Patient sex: M
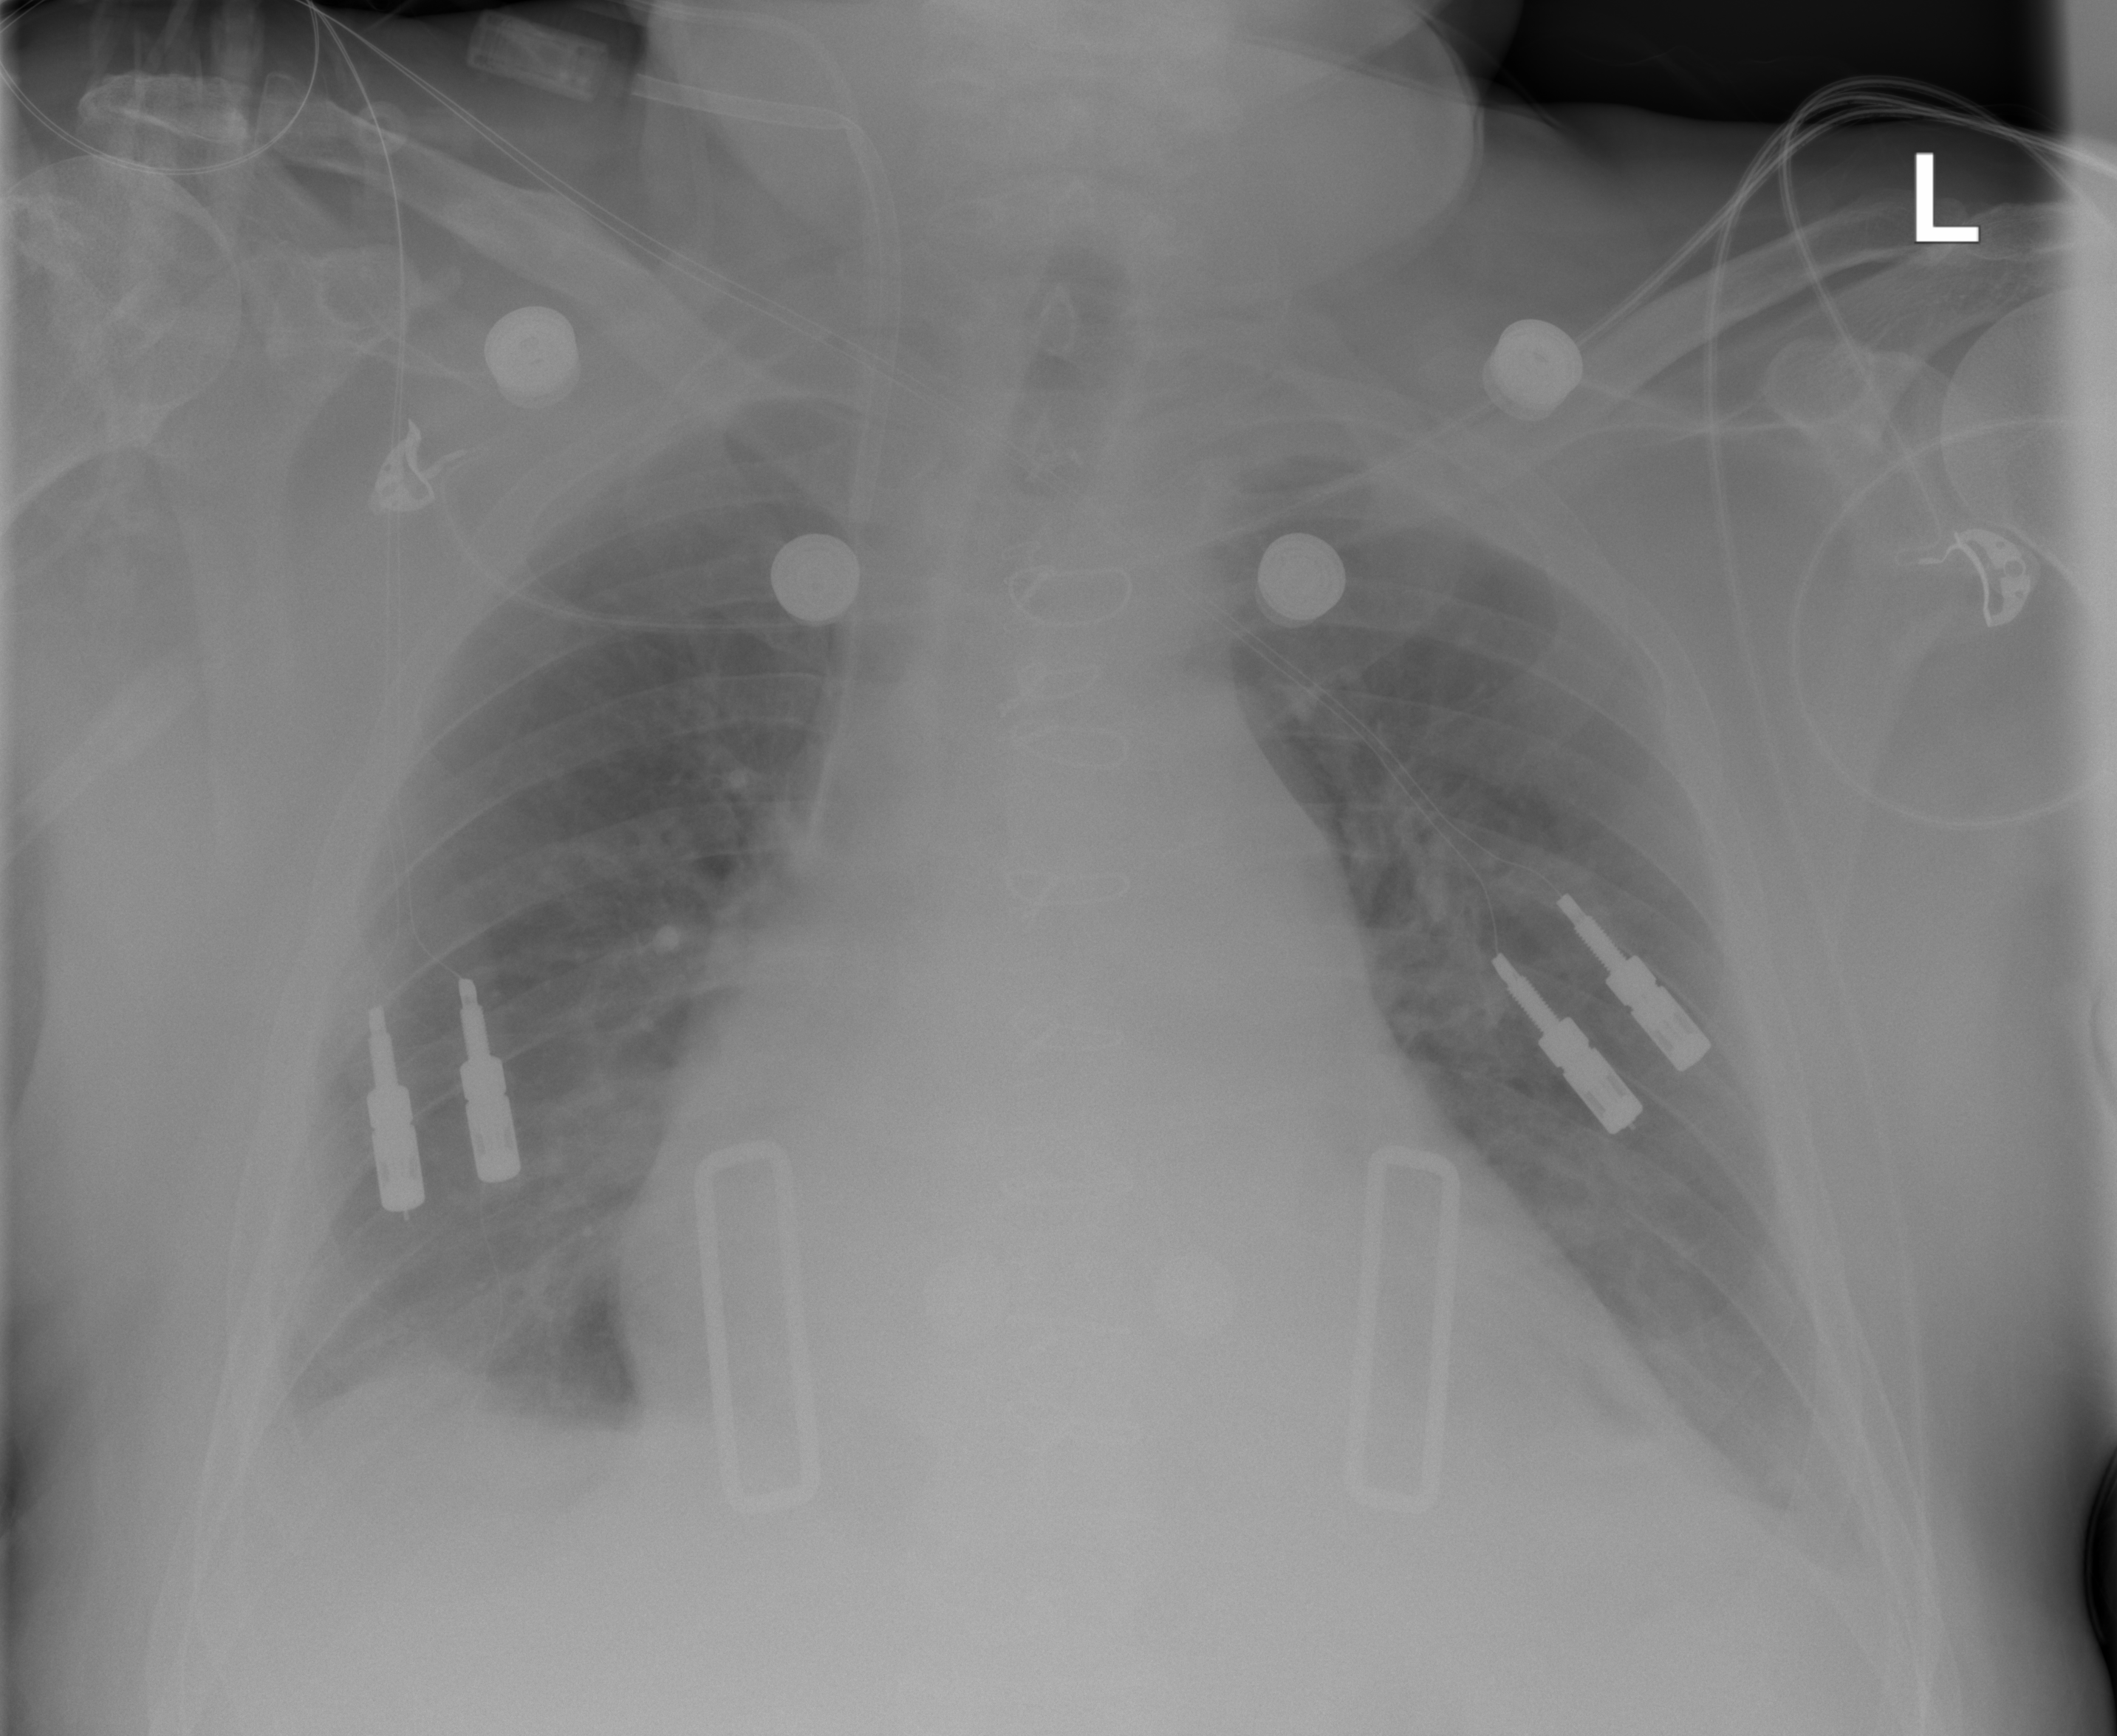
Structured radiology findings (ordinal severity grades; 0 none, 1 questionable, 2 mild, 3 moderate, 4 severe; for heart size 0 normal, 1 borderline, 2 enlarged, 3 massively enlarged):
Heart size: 3
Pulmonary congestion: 0
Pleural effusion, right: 2
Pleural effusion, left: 2
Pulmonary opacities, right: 1
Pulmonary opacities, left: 0
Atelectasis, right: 0
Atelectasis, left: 0